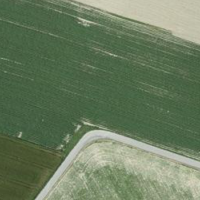
EUNIS habitat code: 52
Species observed at this site:
Portulaca oleracea